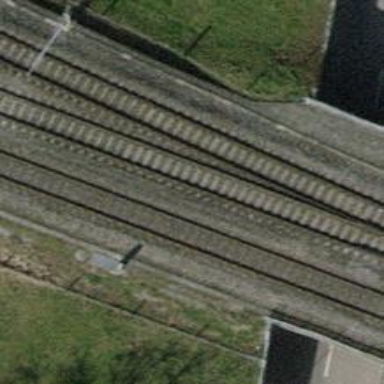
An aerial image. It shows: Single-track railway bridge with electrified contact line.